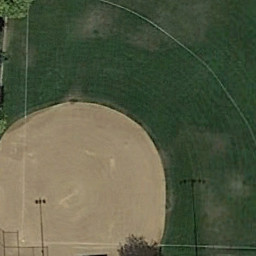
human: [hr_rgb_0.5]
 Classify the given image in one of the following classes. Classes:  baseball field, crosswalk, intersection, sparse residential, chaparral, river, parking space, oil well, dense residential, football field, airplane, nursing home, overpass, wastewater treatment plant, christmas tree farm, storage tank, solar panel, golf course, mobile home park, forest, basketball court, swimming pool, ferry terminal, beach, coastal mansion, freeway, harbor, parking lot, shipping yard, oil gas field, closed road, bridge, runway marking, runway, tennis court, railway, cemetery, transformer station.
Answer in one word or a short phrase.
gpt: baseball field